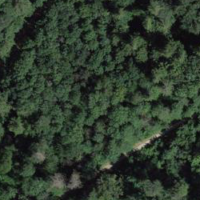
EUNIS habitat code: 53
Species observed at this site:
Certhia brachydactyla
Corvus corone
Cyanistes caeruleus
Sturnus vulgaris
Chloris chloris
Dendrocopos major
Fringilla coelebs
Passer domesticus
Aegithalos caudatus
Carduelis carduelis
Columba palumbus
Turdus merula
Phalacrocorax carbo
Phylloscopus collybita
Parus major
Erithacus rubecula
Pica pica
Sitta europaea
Picus viridis